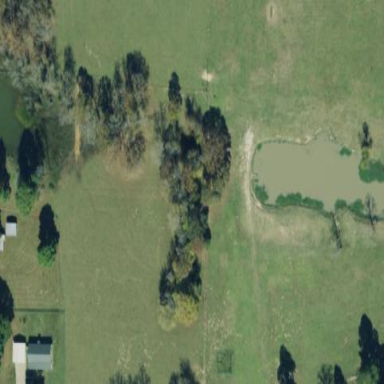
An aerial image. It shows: Pasture covered in meadow.